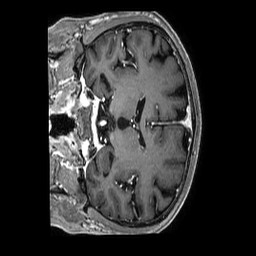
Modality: T1w
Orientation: coronal
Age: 74
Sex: male
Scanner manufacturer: philips
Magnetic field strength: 3 T
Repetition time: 0.006825 s
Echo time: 0.003072 s